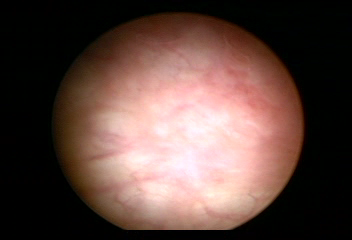
Modality: WLC
Class: Normal mucosa
Bladder cancer association: No